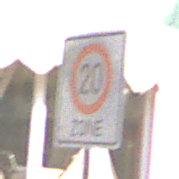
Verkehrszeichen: BeginnZone20
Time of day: MorningAfternoon
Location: Outdoor (Special)
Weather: PartlyCloudy
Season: NotSpecified
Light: Natural